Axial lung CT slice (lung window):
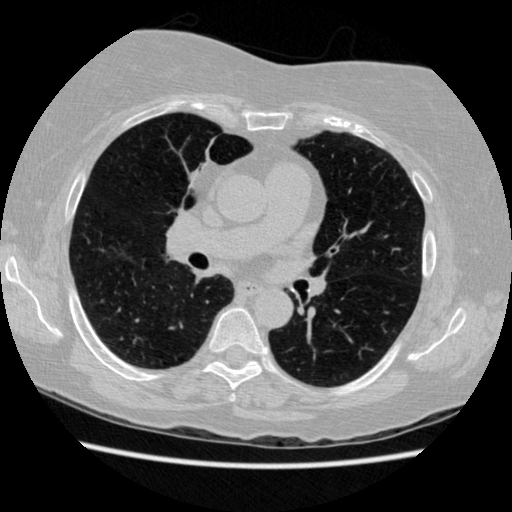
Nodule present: no